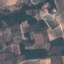
Land use / land cover: PermanentCrop